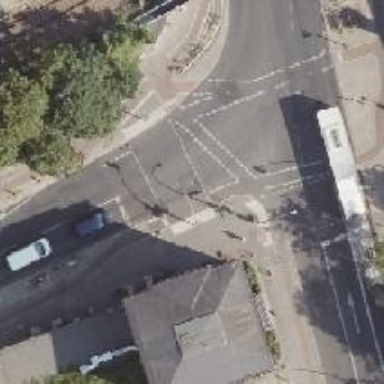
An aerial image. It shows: Secondary road with asphalt surface and sidewalks on both sides. The road also has cycle tracks on both sides.